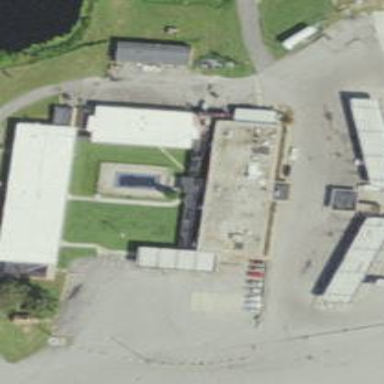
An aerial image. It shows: Building that is motel.